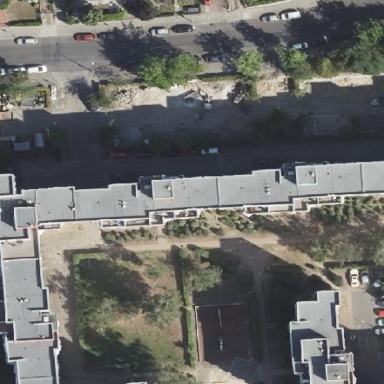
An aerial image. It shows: Flat-roofed apartment building.